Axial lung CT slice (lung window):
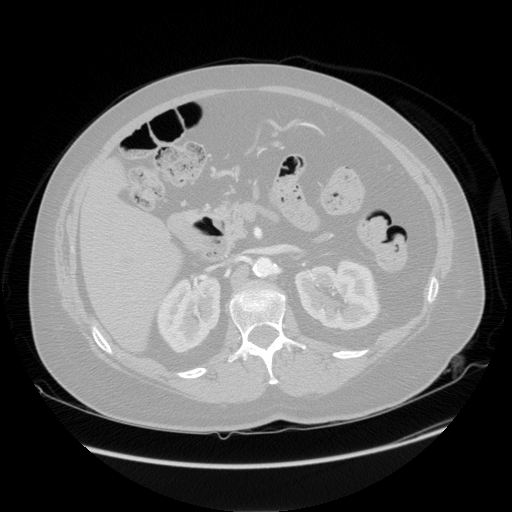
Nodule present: no